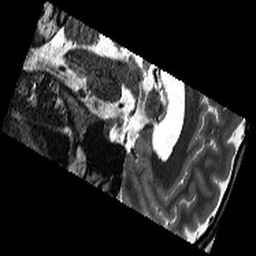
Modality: T2w
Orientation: sagittal